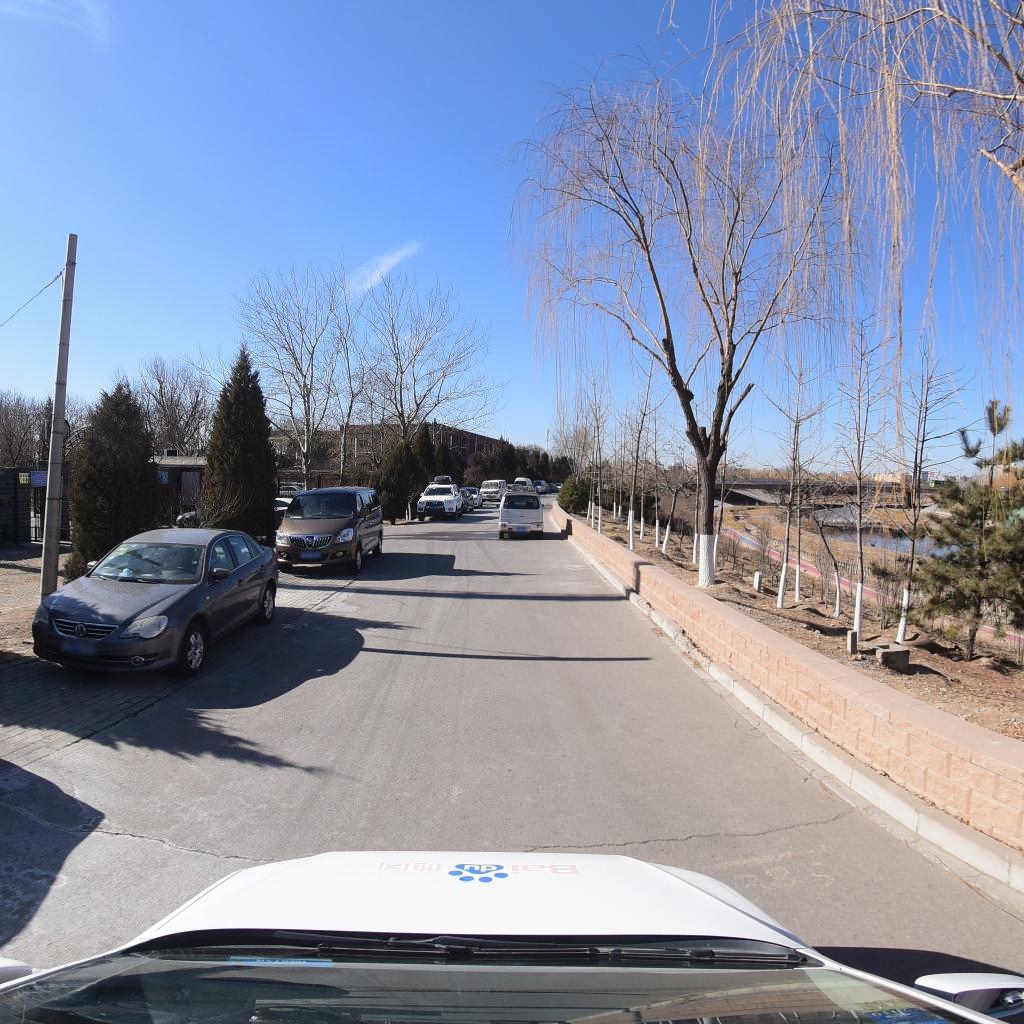
Region: Fengtai
Road damage annotations: transverse crack, transverse crack